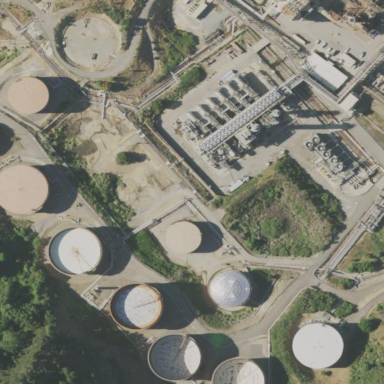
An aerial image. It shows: Industrial area with refinery.